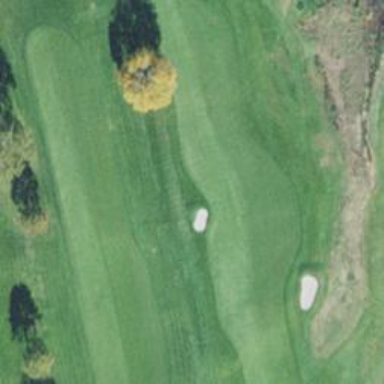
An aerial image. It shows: Golf hole.